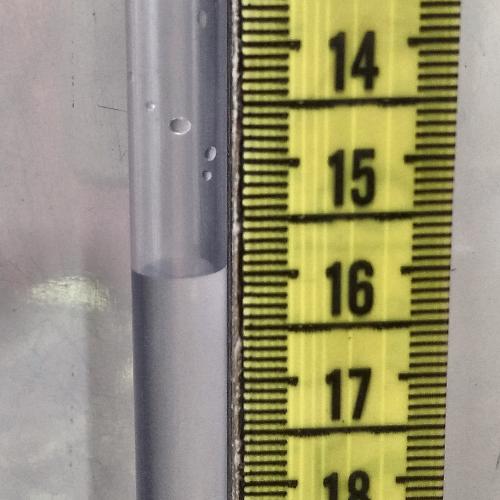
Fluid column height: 15.9 cm